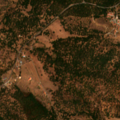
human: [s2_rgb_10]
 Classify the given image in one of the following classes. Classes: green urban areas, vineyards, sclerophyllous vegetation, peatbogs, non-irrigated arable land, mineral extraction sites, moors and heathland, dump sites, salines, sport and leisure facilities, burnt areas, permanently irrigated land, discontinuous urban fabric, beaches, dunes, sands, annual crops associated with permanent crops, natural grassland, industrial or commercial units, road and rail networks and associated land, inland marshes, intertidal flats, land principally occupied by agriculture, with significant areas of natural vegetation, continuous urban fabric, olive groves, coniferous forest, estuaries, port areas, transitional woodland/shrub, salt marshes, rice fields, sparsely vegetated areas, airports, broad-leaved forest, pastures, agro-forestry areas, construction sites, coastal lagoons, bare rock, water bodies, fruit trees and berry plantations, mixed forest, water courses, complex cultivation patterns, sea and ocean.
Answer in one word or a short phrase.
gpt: olive groves, agro-forestry areas